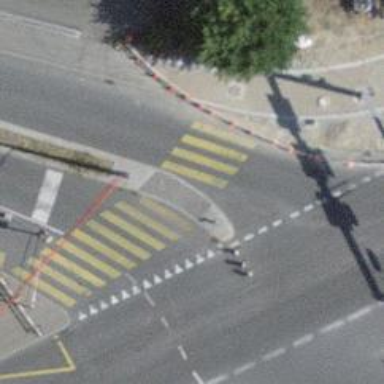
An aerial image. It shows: Road crossing with traffic signals.